Field crop: maize
Growth stage: 1
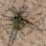
Species: salsola